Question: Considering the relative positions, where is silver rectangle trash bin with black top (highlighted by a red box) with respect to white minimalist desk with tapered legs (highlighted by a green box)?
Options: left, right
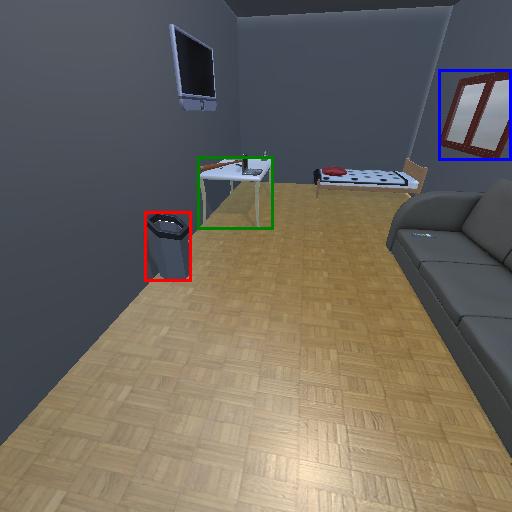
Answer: left